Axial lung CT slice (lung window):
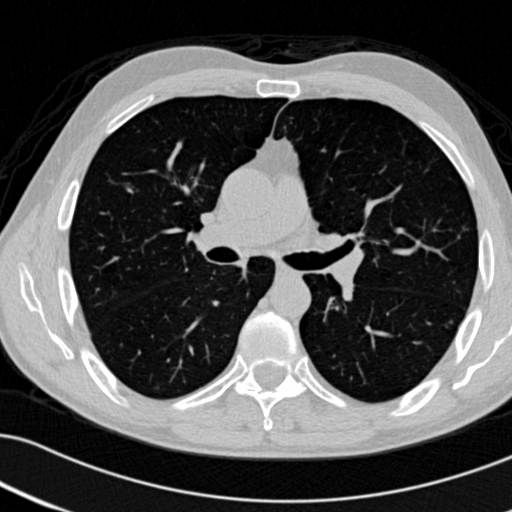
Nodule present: no